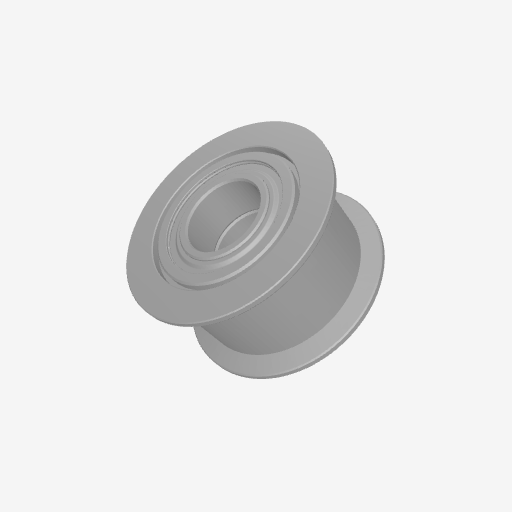
Part: DualBearingPulley8ID